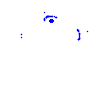
Particle: pion